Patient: sex M, age 24
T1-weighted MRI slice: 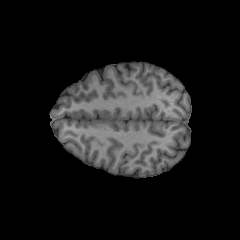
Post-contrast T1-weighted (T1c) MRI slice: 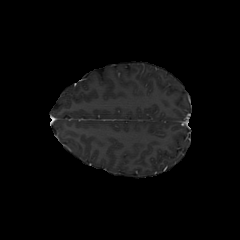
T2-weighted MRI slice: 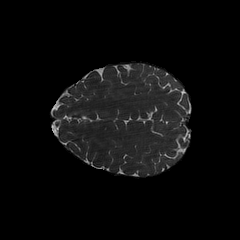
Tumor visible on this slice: no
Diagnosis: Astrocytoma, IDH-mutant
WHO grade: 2